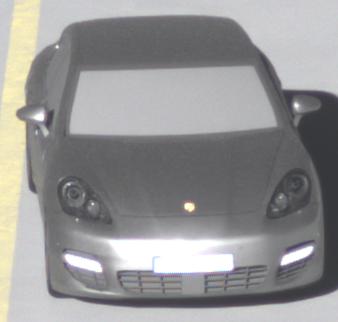
Make: Porsche
Model: Panamera
Detailed model: Panamera (970)
Model produced from: 2010/05
Model produced until: 2013/04
Doors: 5
Color: gray
Road condition: wet road
Daytime: morning or afternoon
Contrast: high contrast